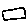
Label: square